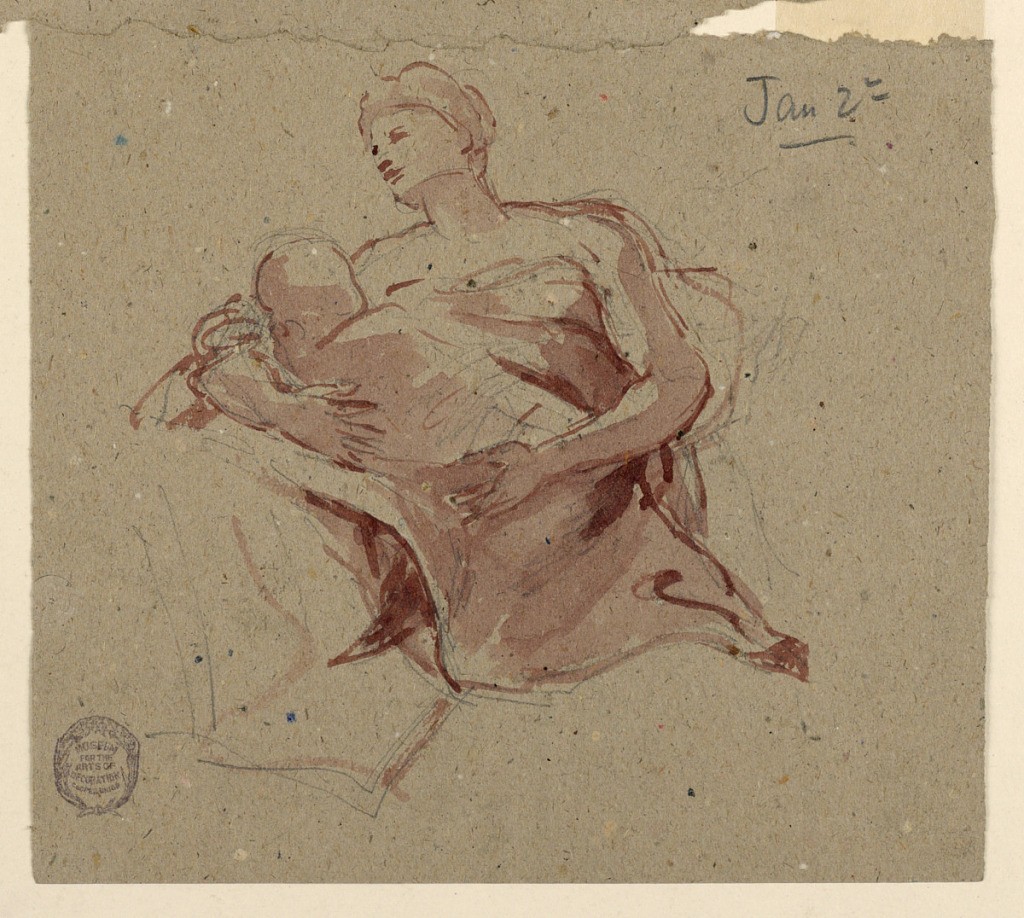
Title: Study for "Charity," St. Bartholomew's Church, New York, NY
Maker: Francis Augustus Lathrop, American, 1849–1909
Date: ca. 1893
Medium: Brush and watercolor, graphite on paper
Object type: Drawing
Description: Sketch of a seated female figure holding a young child.